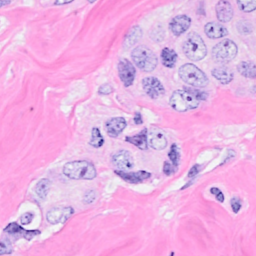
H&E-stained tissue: Breast